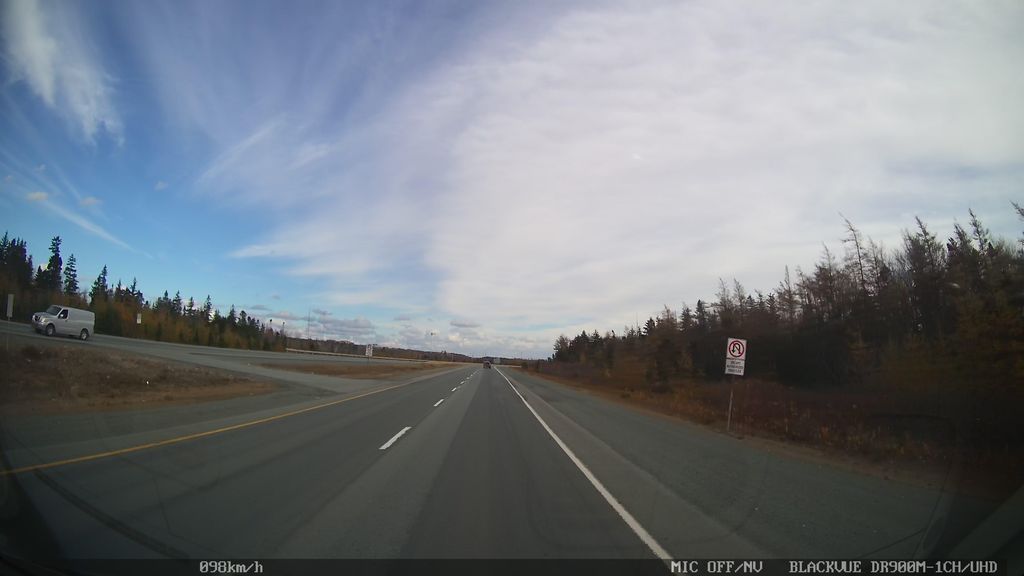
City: halifax